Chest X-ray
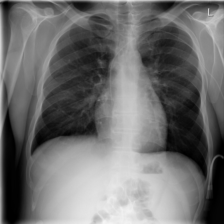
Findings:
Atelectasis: negative
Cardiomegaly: negative
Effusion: positive
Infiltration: positive
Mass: negative
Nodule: negative
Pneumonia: negative
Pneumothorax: negative
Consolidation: negative
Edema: negative
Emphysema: negative
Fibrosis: negative
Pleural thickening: negative
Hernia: negative